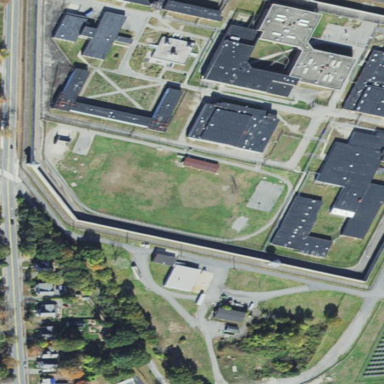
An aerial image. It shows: Wall surrounding prison facility.